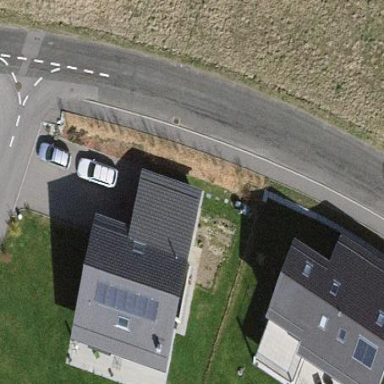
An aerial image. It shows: Simple house.